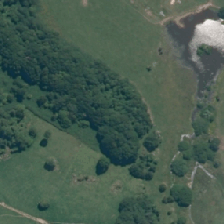
Land cover: indigenous_forest